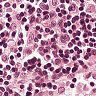
Metastatic tissue present: no